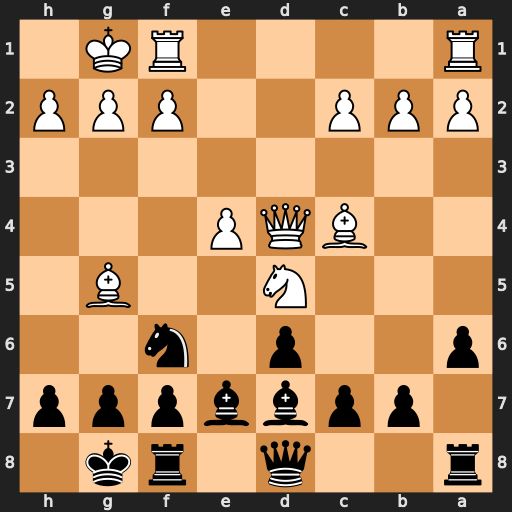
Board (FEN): r2q1rk1/1ppbbppp/p2p1n2/3N2B1/2BQP3/8/PPP2PPP/R4RK1
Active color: b
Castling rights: -
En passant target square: -
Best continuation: Nxd5 Bxe7 Nxe7